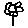
Label: flower